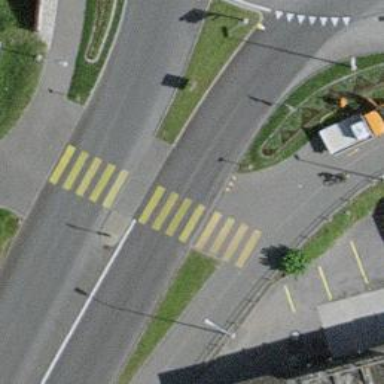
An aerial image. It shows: Traffic calming island.